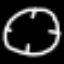
Label: clock